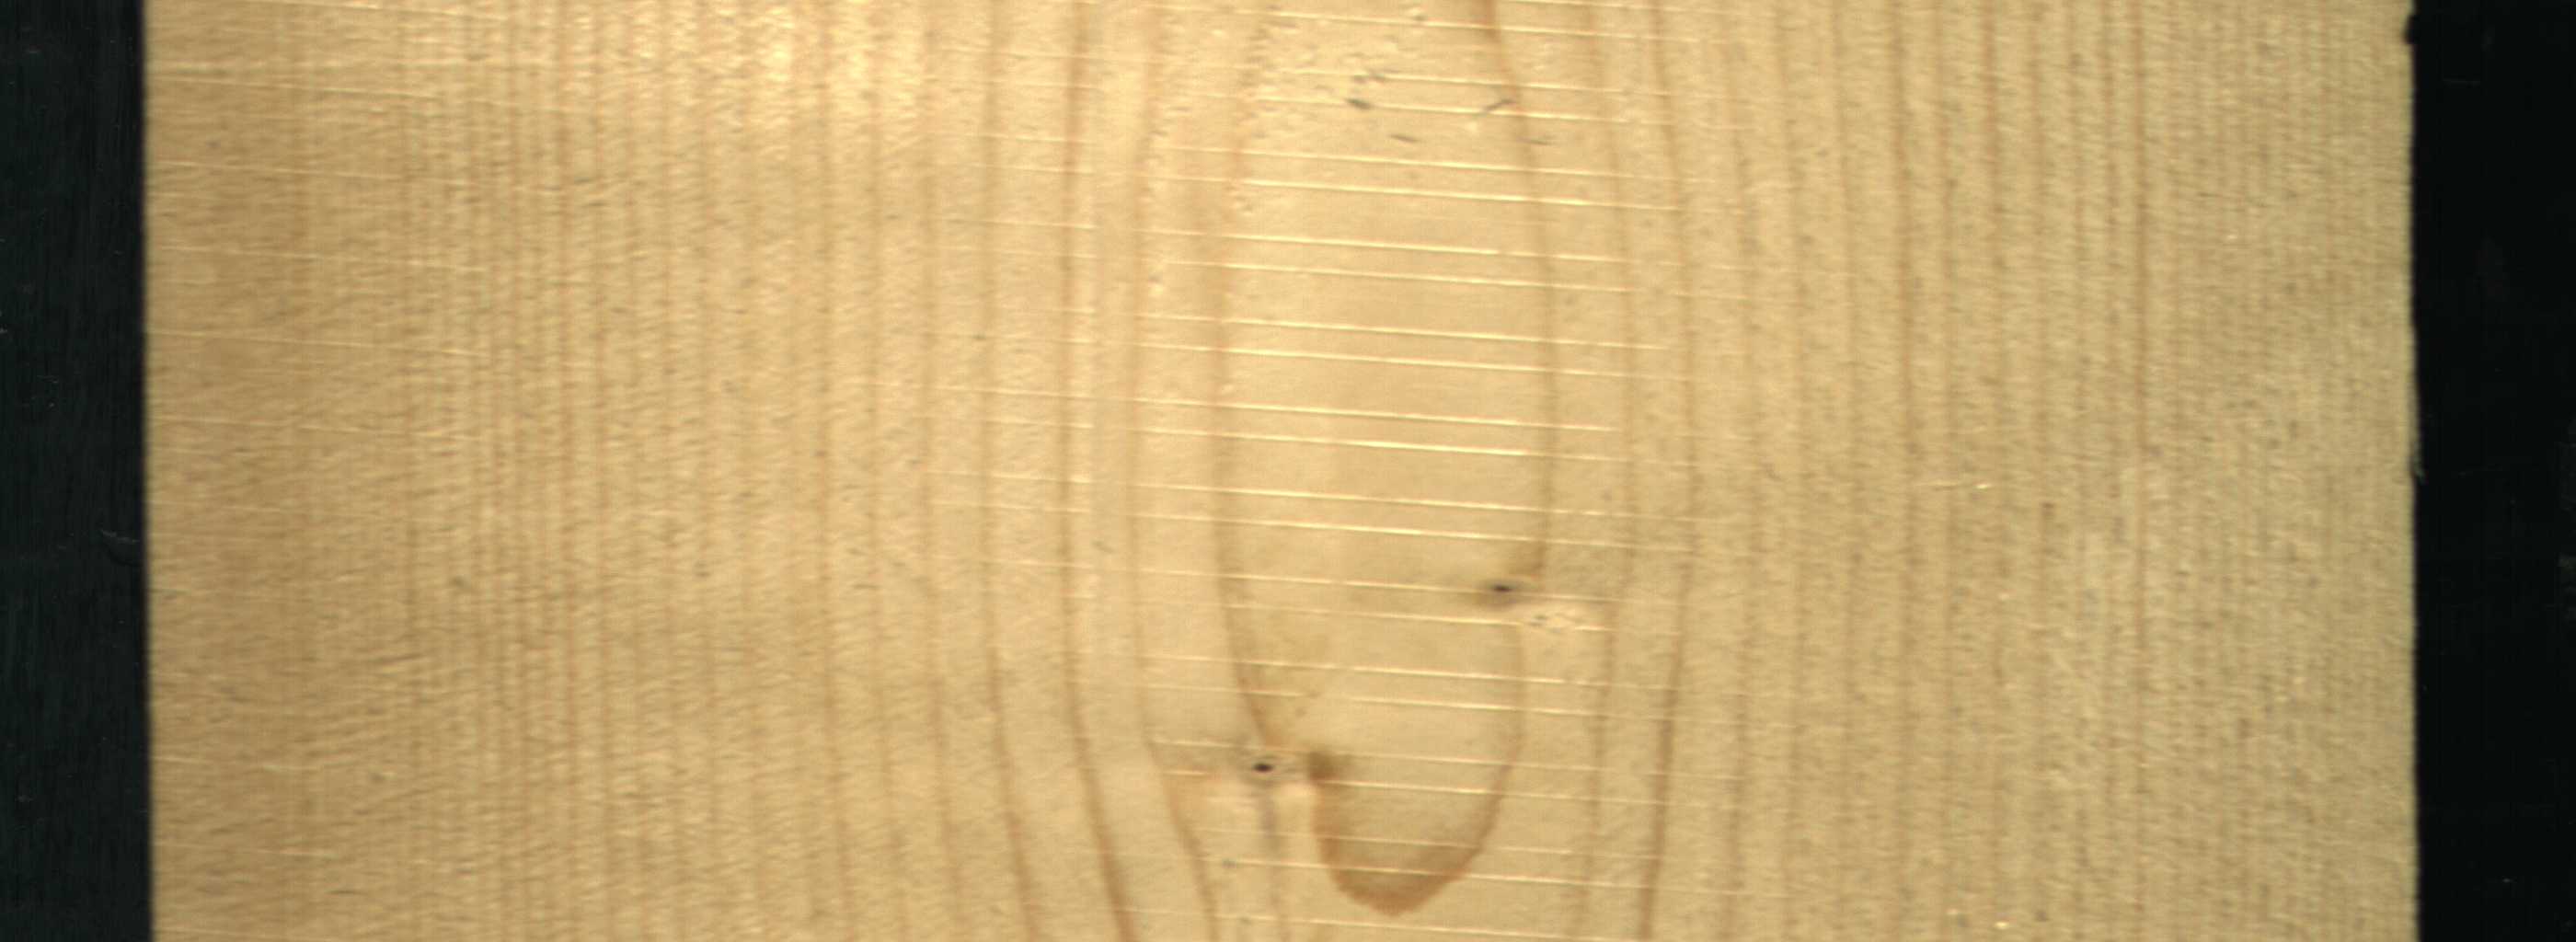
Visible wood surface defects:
Live_Knot
Live_Knot